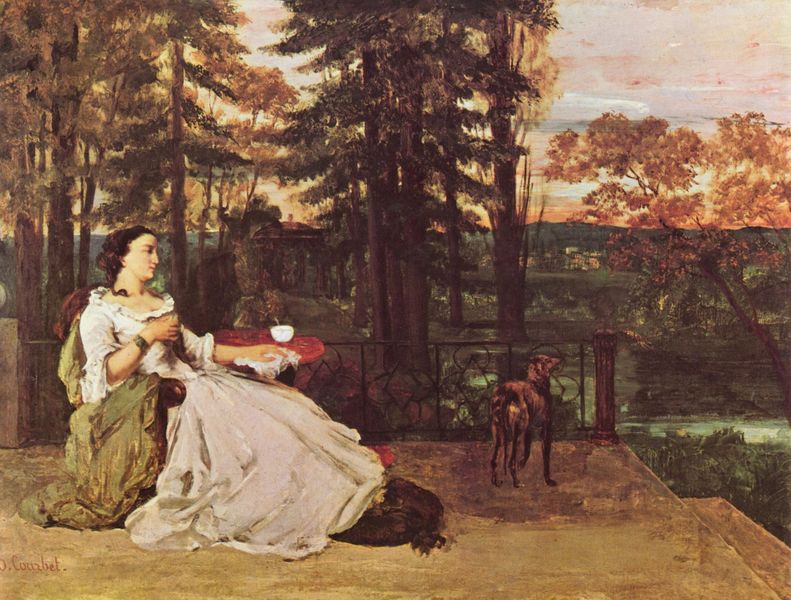
Titel: La dame de Francfort, Dame auf der Terrasse
Künstler: Gustave Courbet
Standort: Köln
Institution: Wallraf-Richartz-Museum
Schlagwörter: baum, blau, gemälde, hand, himmel, laub, wasser, weiß, wolken, bäume, fluss, grün, impressionismus, landschaft, mädchen, ocker, see, sitzen, stadt, frankreich, frau, glas, hintergrund, kleid, schwarz, stuhl, terasse, tisch, ausblick, dame, gebäude, hund, park, rot, tier, tuch, zaun, beige, jung, trinken, arm, bluse, falten, gesicht, schale, bach, dämmerung, hügel, morgen, natur, sonnenaufgang, brüstung, gewässer, gitter, boden, haare, mantel, realismus, sessel, sitzend, adel, decke, wald, anhöhe, garten, balkon, terrasse, sommer, ort, nachmittag, dorf, sonnenuntergang, herbst, französisch, romantik, tannen, treppe, kissen, löffel, falte, weib, tischchen, tasse, geländer, stufe, stufen, tee, faltenwurf, rüschen, abendrot, pfosten, schmiedeeisen, veranda, courbet, gefäss, blanc, bürger, fichte, tanne, entspannt, taschentuch, armband, armreif, chien, windhund, rouge, laubbäume, nadelbäume, fichten, tannenbäume, eisengeländer, weibchen, pavillon, femme, träumen, soleil, beistelltisch, eisengitter, geböude, arbres, pavilion, litzen, zucker, fra, liegestuhl, monopterus, langes kleid, entspannen, fusskissen, abnde, gel¨nder, geländerpfosten, stuff, hind, gesicht#, tasse3